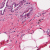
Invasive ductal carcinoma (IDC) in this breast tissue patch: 0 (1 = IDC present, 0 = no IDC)